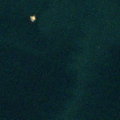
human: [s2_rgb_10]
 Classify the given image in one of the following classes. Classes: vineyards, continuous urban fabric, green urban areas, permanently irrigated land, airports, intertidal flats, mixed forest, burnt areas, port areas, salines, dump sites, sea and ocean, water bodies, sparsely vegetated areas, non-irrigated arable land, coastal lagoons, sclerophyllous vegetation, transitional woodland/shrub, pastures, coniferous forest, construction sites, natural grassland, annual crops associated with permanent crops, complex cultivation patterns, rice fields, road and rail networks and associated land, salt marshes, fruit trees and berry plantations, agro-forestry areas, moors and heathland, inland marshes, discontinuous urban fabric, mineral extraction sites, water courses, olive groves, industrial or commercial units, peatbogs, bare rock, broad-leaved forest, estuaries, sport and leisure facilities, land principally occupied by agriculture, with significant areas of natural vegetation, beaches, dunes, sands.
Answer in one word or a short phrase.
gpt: sea and ocean